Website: lowes
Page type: review-order
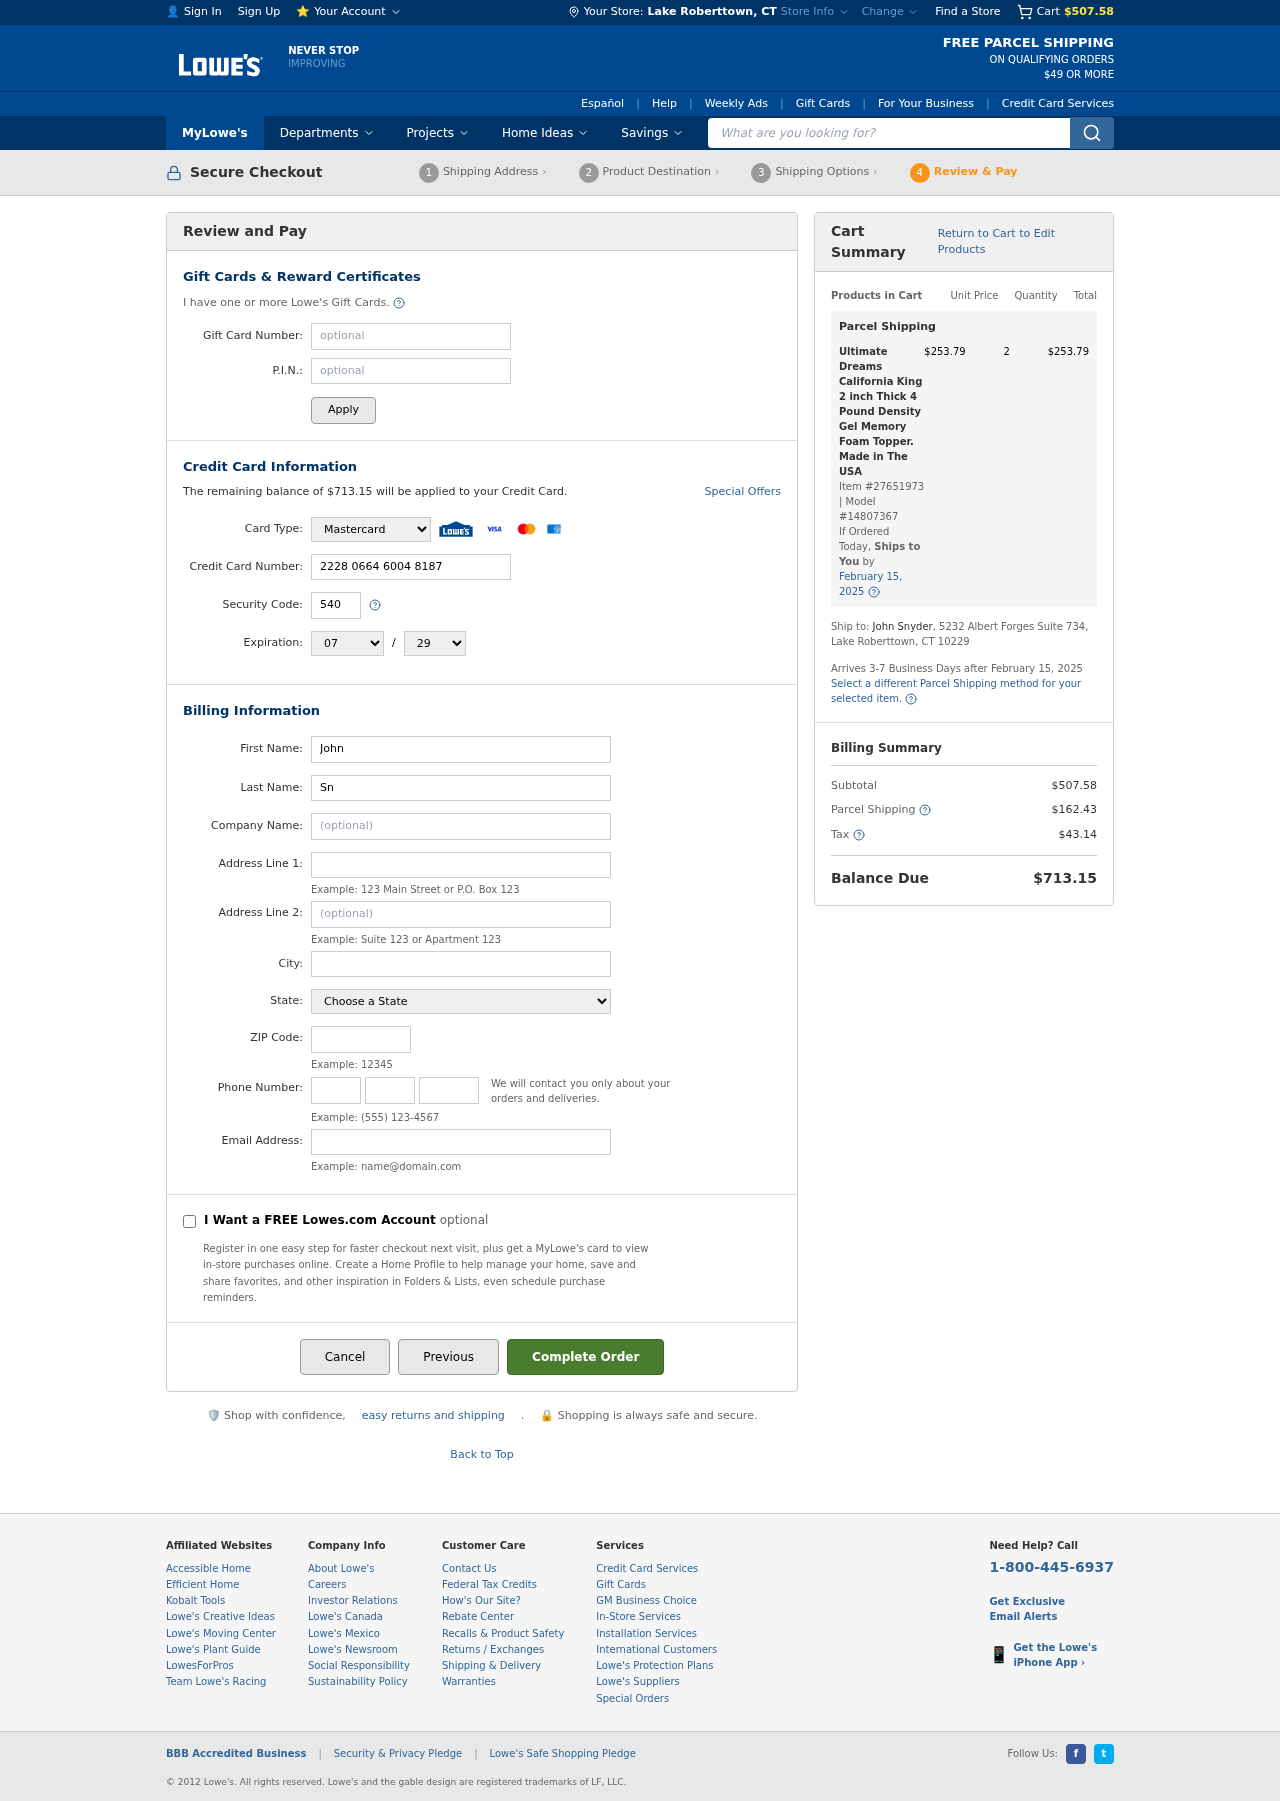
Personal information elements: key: PII_CARD_CVV
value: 540
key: PII_CARD_EXPIRY_MONTH
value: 07
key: PII_CARD_EXPIRY_YEAR
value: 29
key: PII_CARD_NUMBER
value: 2228 0664 6004 8187
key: PII_CARD_TYPE
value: Mastercard
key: PII_CITY
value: Lake Roberttown
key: PII_CITY_STATE
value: Lake Roberttown, CT
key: PII_EMAIL
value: jsnyder@gmail.com
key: PII_FIRSTNAME
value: John
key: PII_LASTNAME
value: Snyder
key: PII_PHONE_AREA
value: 668
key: PII_PHONE_PREFIX
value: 208
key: PII_PHONE_SUFFIX
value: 6435
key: PII_POSTCODE
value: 10229
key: PII_STATE
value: Connecticut
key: PII_STREET
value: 5232 Albert Forges Suite 734
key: PII_STREET2
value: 5232 Albert Forges Suite 734
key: PII_FULLNAME2
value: John Snyder
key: PII_STATE_ABBR
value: CT
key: PII_POSTCODE_FULL
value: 10229
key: PII_CITY_STATE_ZIP
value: Lake Roberttown, CT 10229
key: PII_POSTCODE_NUMERIC
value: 10229
Product elements: key: PRODUCT1_NAME
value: Ultimate Dreams California King 2 inch Thick 4 Pound Density Gel Memory Foam Topper. Made in The USA
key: PRODUCT1_PRICE
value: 253.79
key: PRODUCT1_QUANTITY
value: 2
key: PRODUCT1_ITEM_NUMBER
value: Item #27651973
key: PRODUCT1_MODEL_NUMBER
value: Model #14807367
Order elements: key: ORDER_SUBTOTAL
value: $507.58
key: ORDER_BALANCE_DUE
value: $713.15
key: ORDER_SHIPPING_DATE
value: February 15, 2025
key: ORDER_ITEM_TOTAL
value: $253.79
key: ORDER_SHIPPING_DATE2
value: February 15, 2025
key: ORDER_SHIPPING_COST
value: $162.43
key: ORDER_TAX
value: $43.14
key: ORDER_TOTAL
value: $713.15
Search elements: key: HEADER_SEARCH
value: What are you looking for?